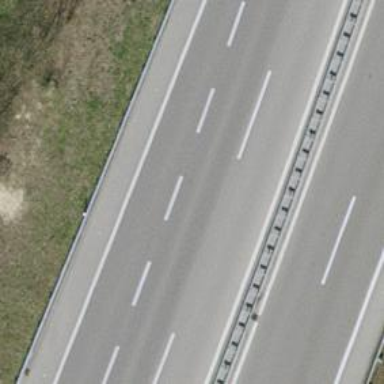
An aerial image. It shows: Asphalt road designated as trunk highway.